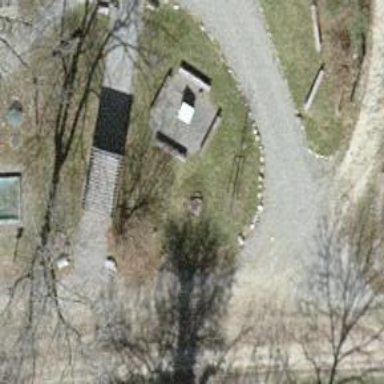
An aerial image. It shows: Picnic table located in leisure land area.